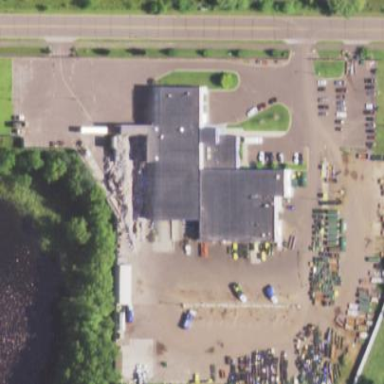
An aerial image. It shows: Waste transfer station.